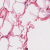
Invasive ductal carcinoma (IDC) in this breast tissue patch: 0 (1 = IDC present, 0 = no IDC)